Field crop: maize
Growth stage: 1
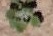
Species: chenopodium